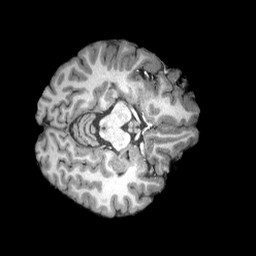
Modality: T1w
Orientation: axial
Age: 19
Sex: female